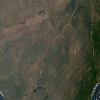
Label: land